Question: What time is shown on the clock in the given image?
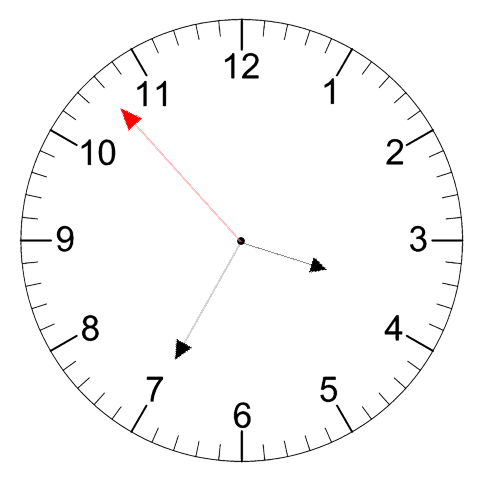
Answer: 03:34:53